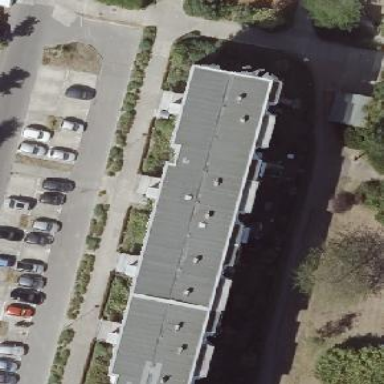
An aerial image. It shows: Apartment building with flat roof.